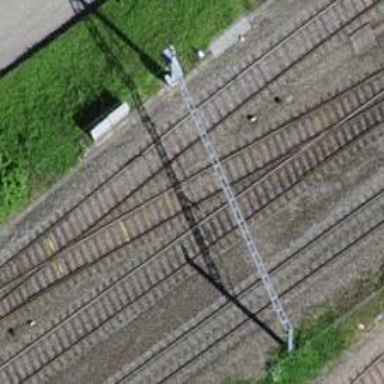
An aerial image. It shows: Single-track electrified railway siding with contact line for service.